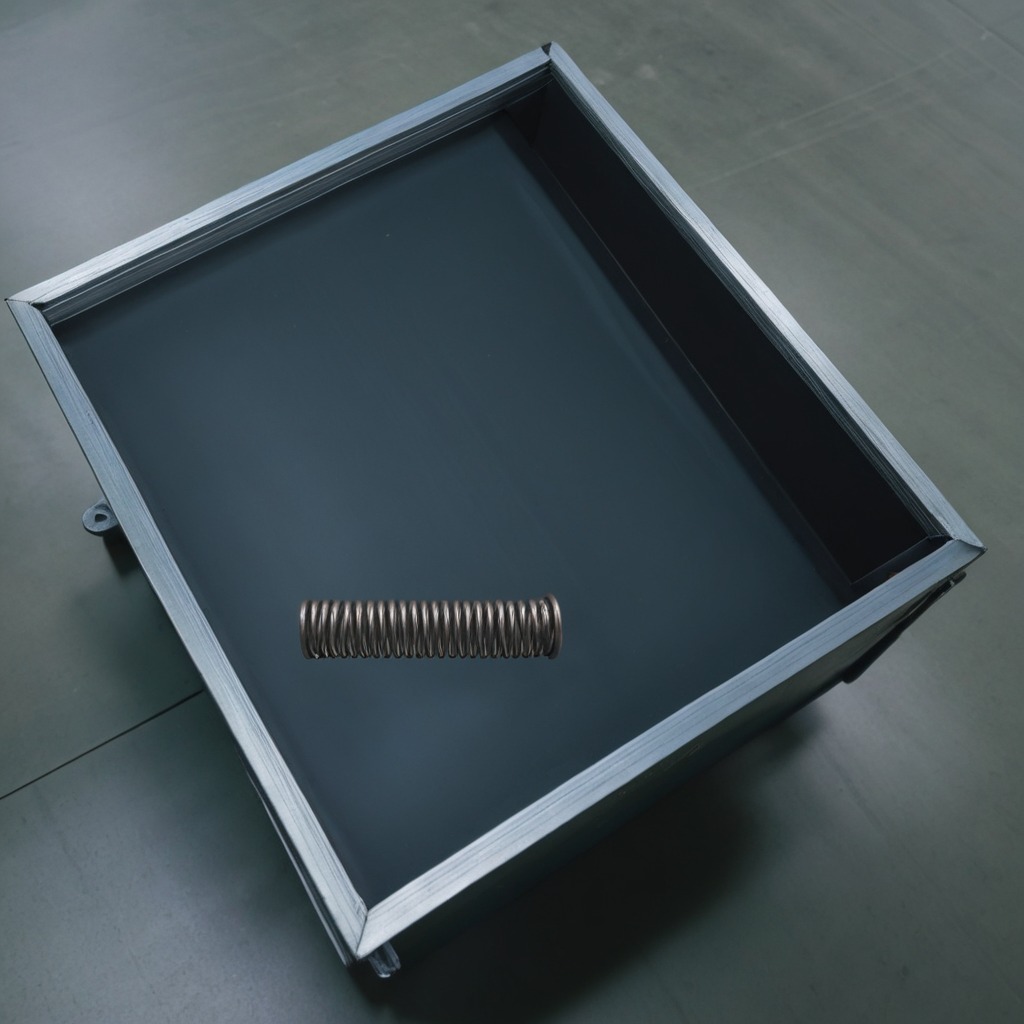
A coiled metal spring lies on the toolbox surface in an airplane hangar workshop.